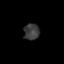
Tissue: prostate
Cell type: Myeloid cells
Senescence score: 0.6948
Nuclear area (px): 251
Mean DAPI intensity: 57.932